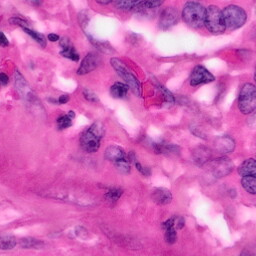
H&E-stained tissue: Pancreatic